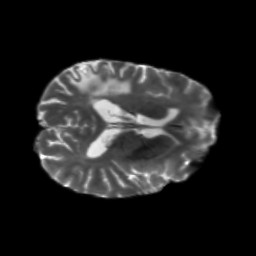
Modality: T2w
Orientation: axial
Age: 47
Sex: male
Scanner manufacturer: siemens
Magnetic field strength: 3 T
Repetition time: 5.47 s
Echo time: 0.0854 s